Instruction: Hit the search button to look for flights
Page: home
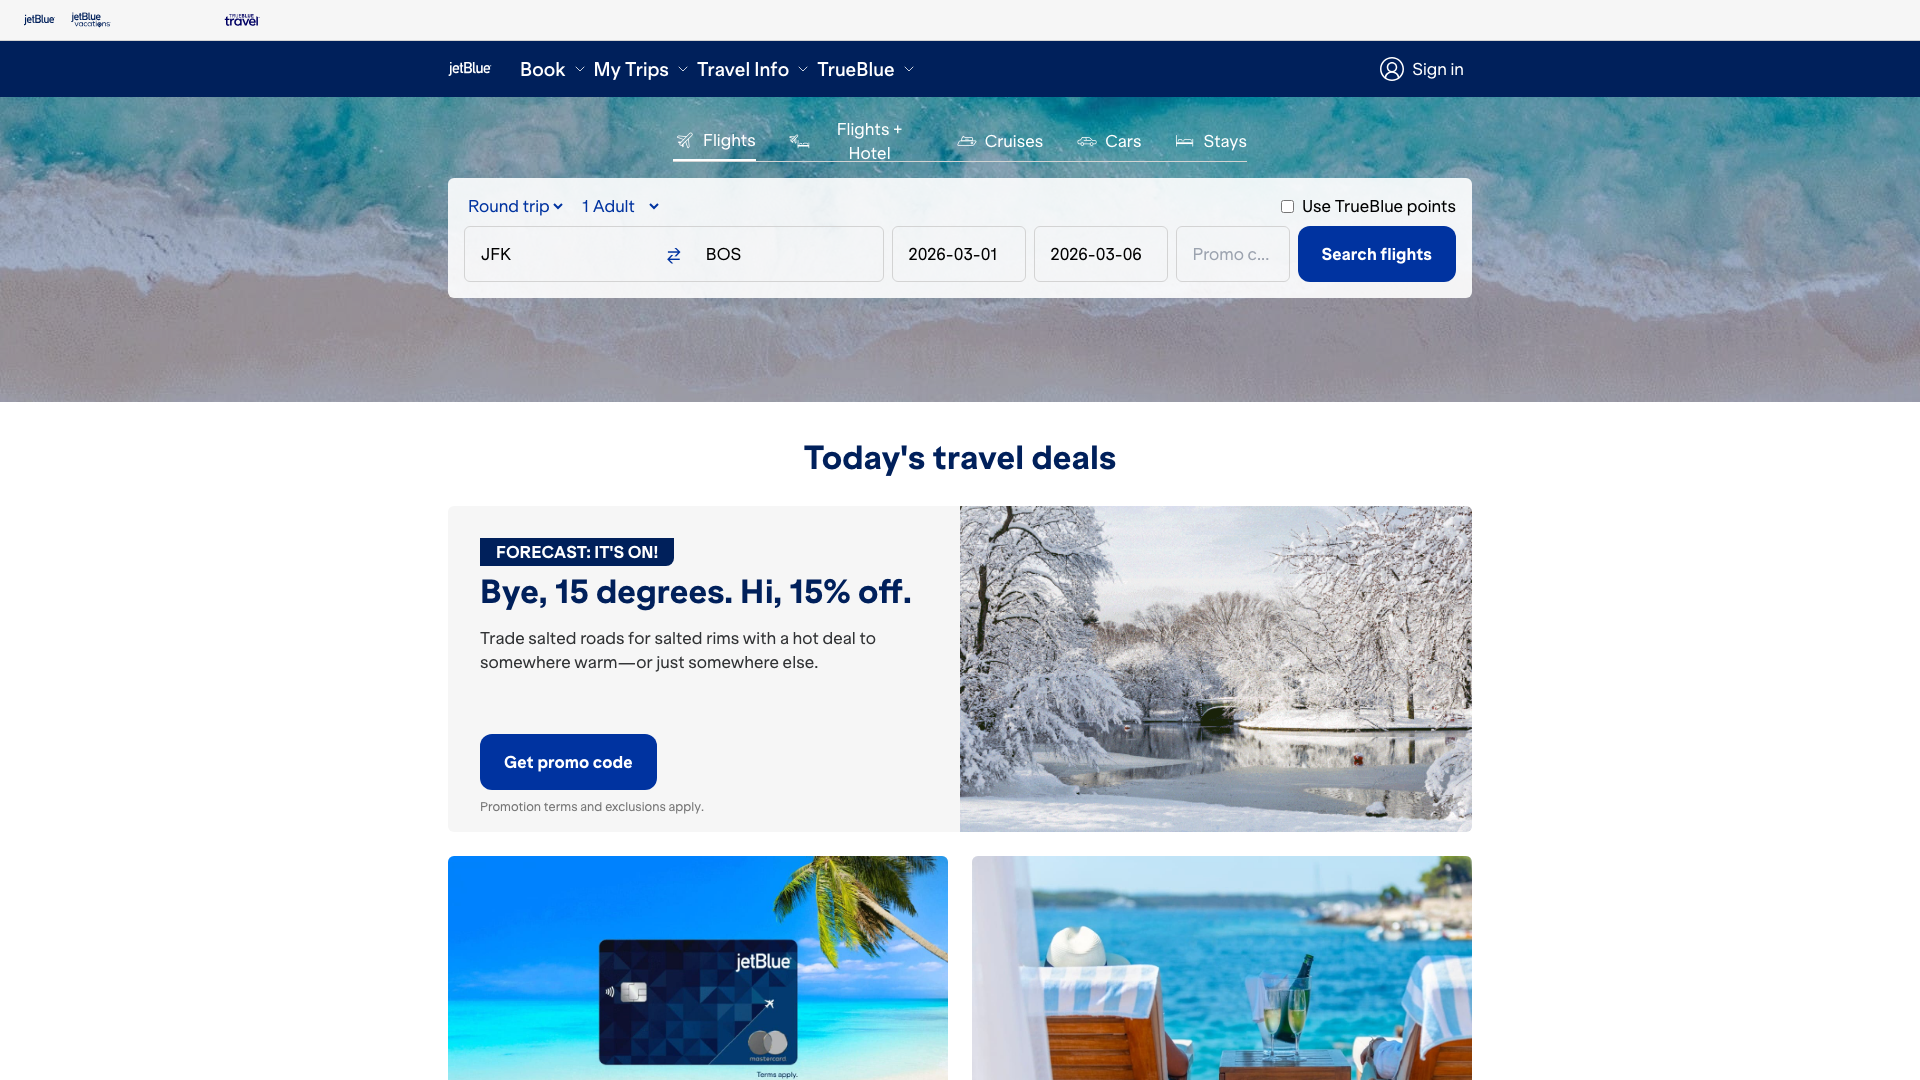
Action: click